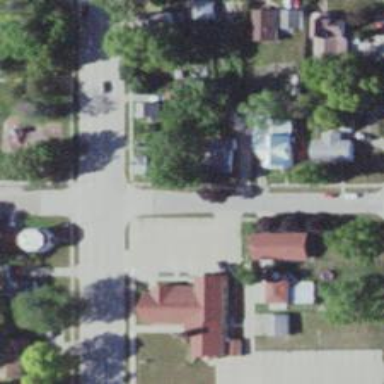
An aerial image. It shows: Residential road with asphalt surface and sidewalk on the left.